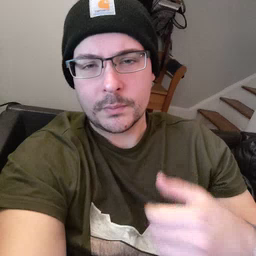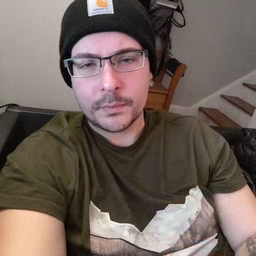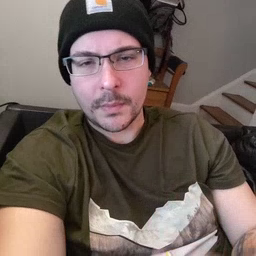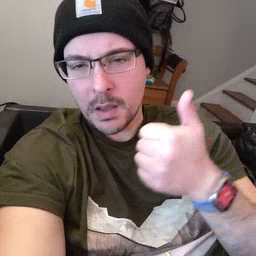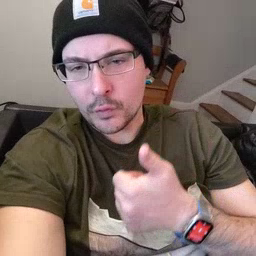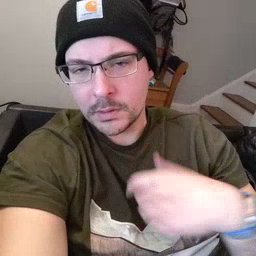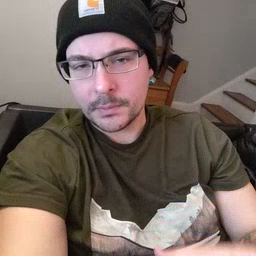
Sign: every